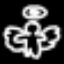
Label: angel